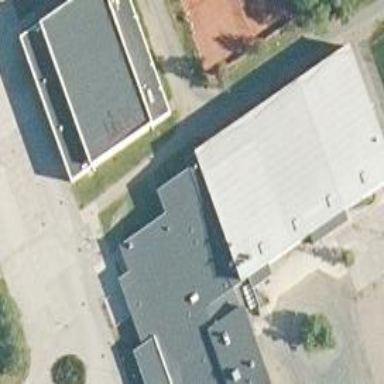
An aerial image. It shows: Public building.